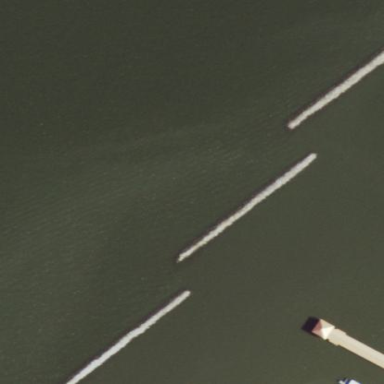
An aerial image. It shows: Breakwater structure.